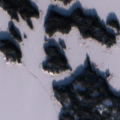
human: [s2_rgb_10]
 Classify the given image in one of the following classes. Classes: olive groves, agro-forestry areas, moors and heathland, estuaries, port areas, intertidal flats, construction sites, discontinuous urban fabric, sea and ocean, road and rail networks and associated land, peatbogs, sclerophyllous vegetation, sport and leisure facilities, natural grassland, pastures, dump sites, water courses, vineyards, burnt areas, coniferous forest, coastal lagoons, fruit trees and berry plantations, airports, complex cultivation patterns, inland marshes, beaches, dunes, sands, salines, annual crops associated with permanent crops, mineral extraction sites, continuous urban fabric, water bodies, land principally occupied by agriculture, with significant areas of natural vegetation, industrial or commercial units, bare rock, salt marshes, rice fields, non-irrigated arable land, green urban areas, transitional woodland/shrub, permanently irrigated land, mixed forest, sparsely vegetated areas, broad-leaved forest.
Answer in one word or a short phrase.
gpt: coniferous forest, sea and ocean